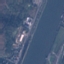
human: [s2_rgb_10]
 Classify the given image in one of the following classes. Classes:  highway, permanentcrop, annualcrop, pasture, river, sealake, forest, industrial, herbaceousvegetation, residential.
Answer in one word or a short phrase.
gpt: River